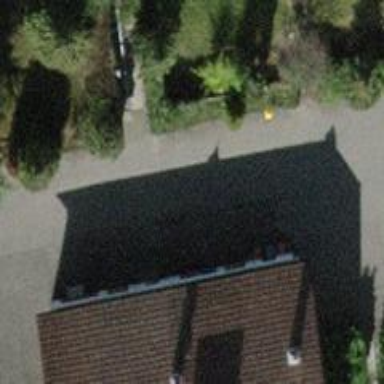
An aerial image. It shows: Set of steps on the road.